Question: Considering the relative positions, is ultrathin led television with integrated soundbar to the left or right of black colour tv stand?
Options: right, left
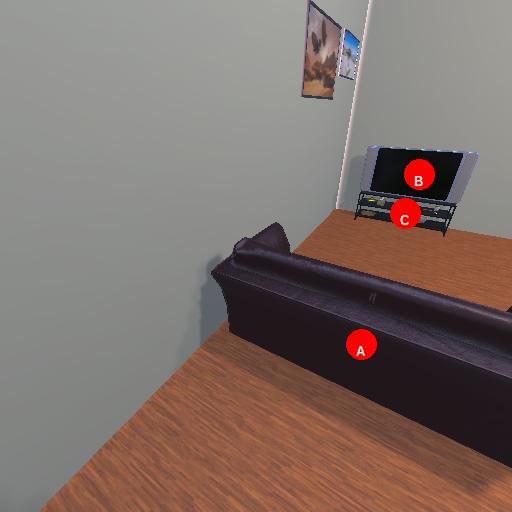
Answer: right